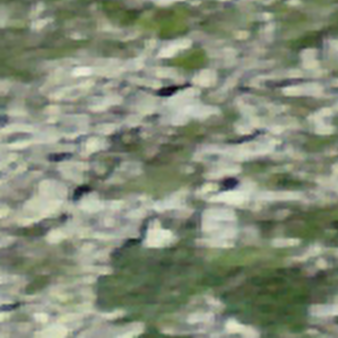
Label: bouldering_area